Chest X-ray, PA view. Patient: 45 years old, sex M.
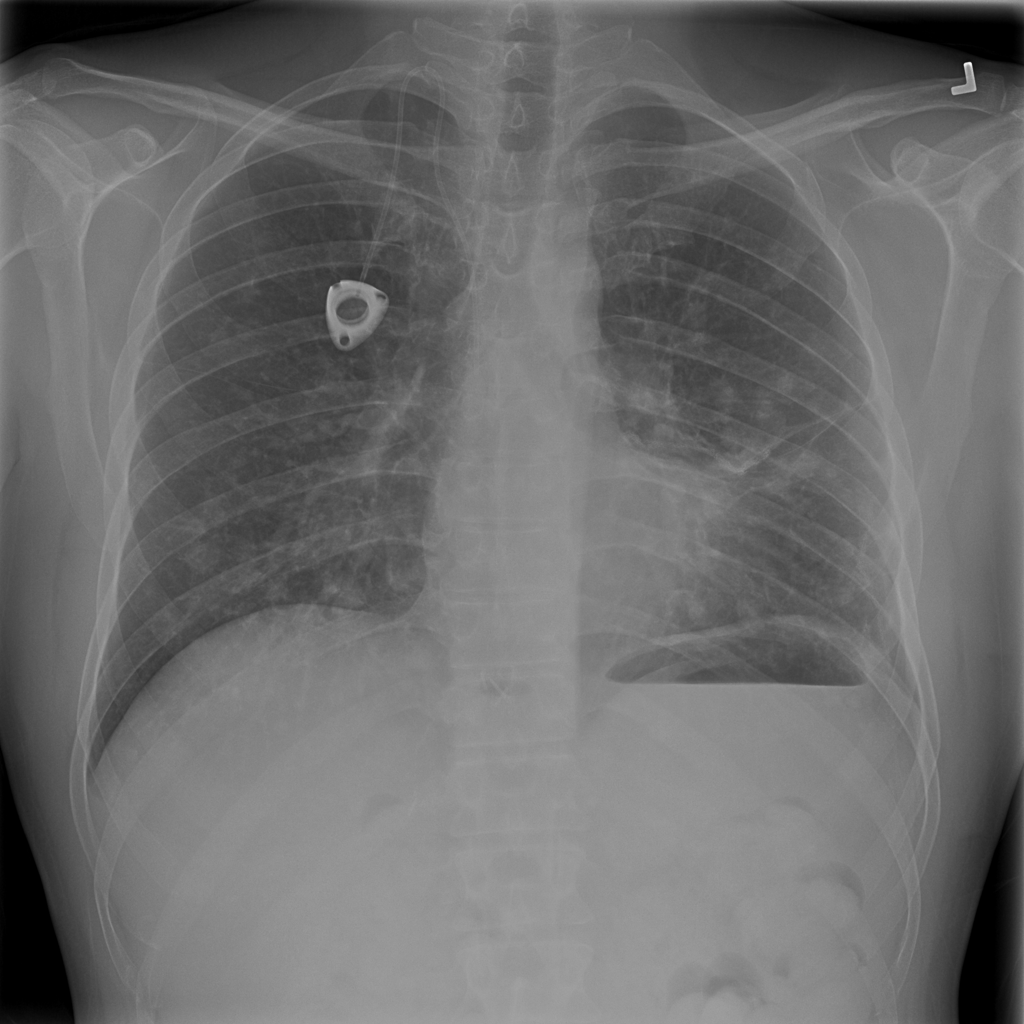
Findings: Infiltration, Nodule